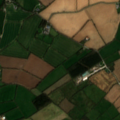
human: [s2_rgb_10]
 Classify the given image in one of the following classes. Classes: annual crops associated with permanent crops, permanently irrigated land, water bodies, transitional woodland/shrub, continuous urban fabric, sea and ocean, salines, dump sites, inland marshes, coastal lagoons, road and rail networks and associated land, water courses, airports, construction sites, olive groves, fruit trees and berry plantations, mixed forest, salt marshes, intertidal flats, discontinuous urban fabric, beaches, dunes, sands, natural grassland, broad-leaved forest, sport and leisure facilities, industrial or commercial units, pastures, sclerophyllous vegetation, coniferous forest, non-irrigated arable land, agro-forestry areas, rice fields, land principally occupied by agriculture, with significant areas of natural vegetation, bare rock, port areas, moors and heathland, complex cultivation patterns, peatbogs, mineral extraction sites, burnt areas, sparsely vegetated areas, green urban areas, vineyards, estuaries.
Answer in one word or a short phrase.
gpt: non-irrigated arable land, pastures